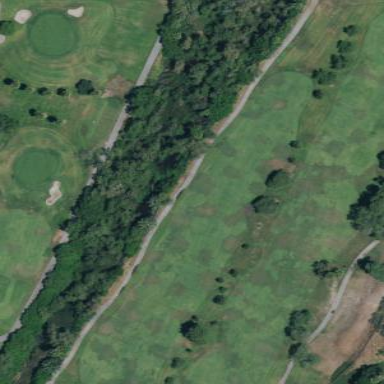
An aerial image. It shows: Designated golf cartpath along service road.